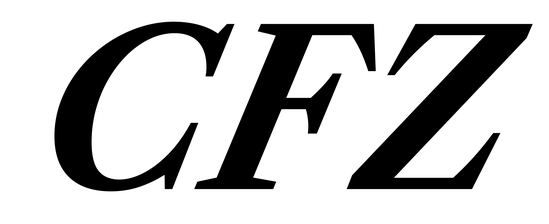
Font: LibreCaslonText-Italic_Bold_Italic